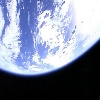
Label: cloud